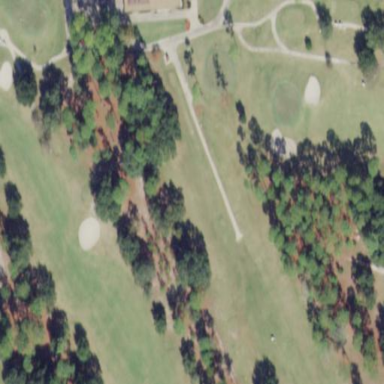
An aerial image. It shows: Grassy fairway on golf course.